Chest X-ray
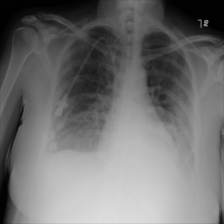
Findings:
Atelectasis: negative
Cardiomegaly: negative
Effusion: positive
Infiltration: negative
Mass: negative
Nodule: negative
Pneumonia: negative
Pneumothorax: negative
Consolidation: negative
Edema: negative
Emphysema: negative
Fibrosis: negative
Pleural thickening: negative
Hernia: negative